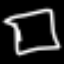
Label: square